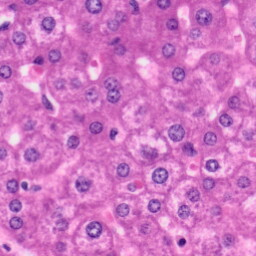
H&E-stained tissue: Liver